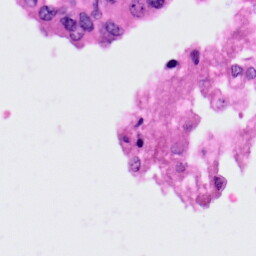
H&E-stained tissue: Lung